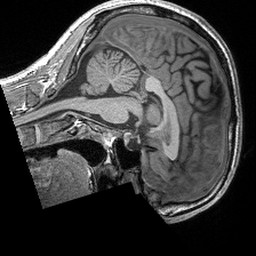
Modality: T1w
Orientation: sagittal
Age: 38
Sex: male
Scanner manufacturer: siemens
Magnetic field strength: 3 T
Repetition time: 2.4 s
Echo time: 0.00191 s